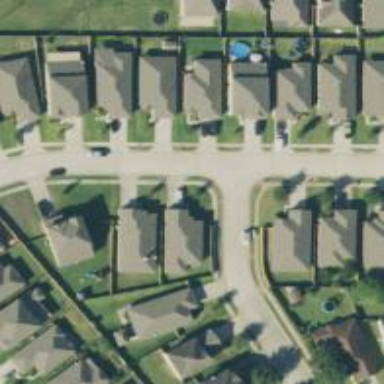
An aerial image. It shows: Residential road with separate sidewalk.